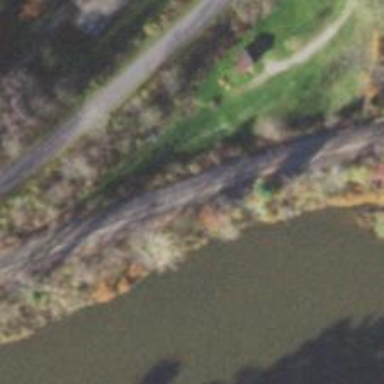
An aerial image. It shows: Railway track.